Aerial crown-view tile of a tropical tree (Barro Colorado Island, Panama), acquired 20241014:
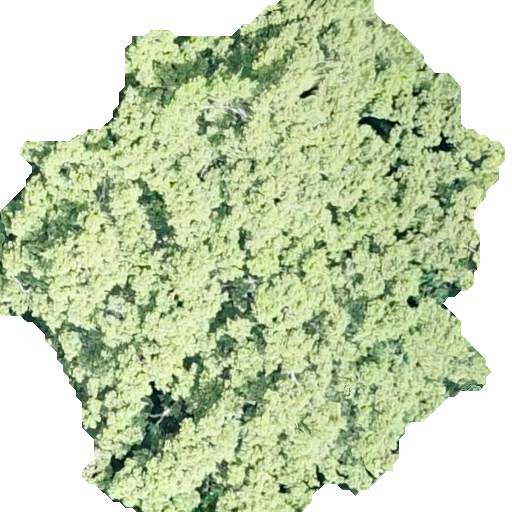
Species: Brosimum alicastrum
GBIF accepted scientific name: Brosimum alicastrum
Crown area: 302.883 m²